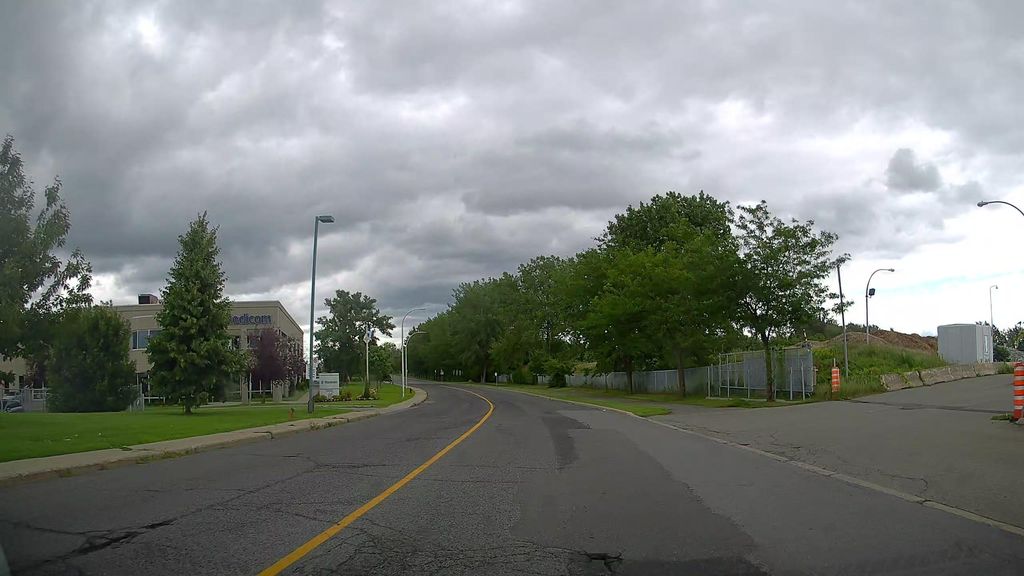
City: montreal